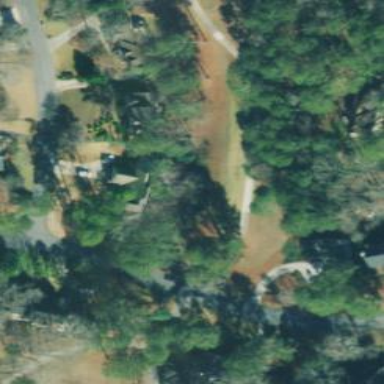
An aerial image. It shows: Path for both roads and golfers.